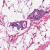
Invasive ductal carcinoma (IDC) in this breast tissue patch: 0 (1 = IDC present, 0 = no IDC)